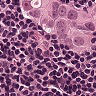
Metastatic tissue present: yes